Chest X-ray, AP view. Patient: 57 years old, sex M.
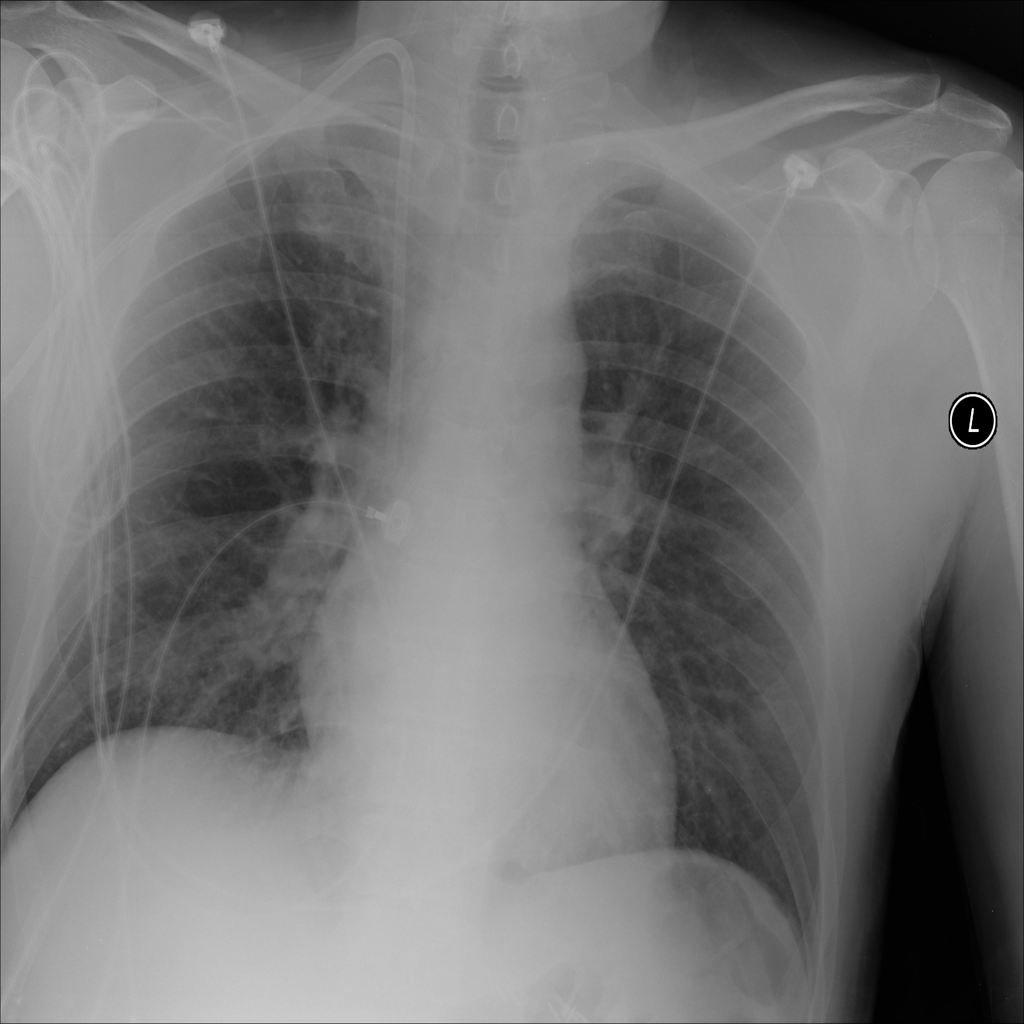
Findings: No Finding